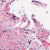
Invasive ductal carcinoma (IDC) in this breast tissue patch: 1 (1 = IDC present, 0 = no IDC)